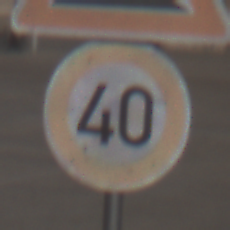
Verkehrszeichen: Geschwindigkeit40
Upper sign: Gefaelle10
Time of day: MorningAfternoon
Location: Outdoor (Urban)
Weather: Clear
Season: NotSpecified
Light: Natural